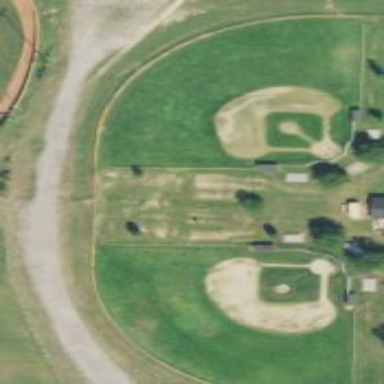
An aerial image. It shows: Baseball pitch for leisure and sports activities.